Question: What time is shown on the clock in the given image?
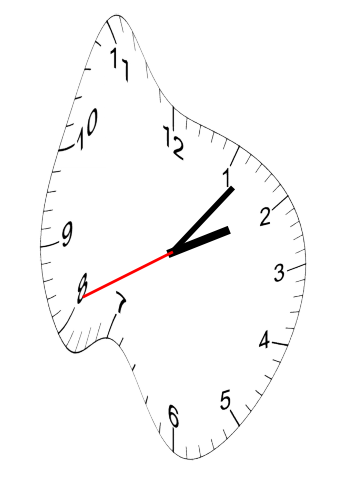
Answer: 02:06:41